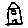
Label: house